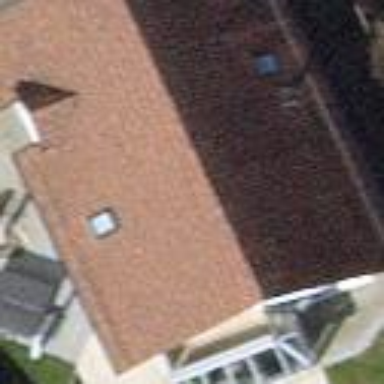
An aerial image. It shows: Detached building with gabled roof.